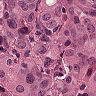
Metastatic tissue present: yes